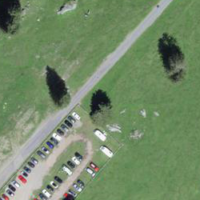
EUNIS habitat code: 24
Species observed at this site:
Aporia crataegi
Gentiana cruciata